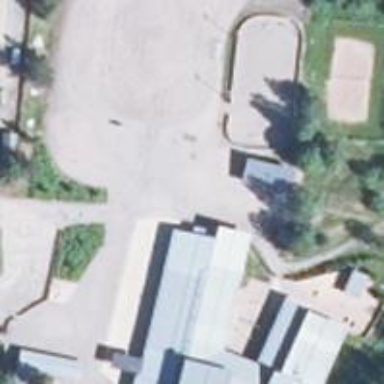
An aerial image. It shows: School.